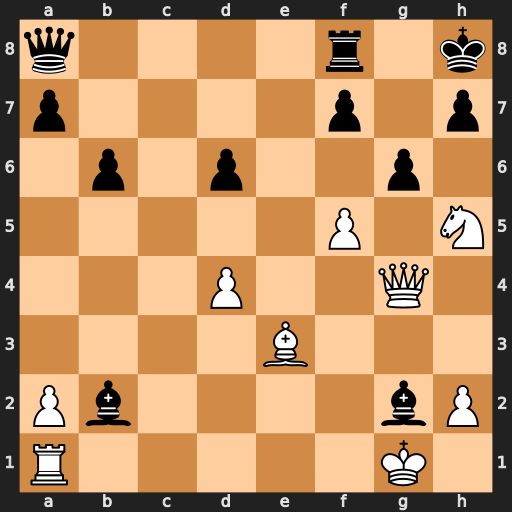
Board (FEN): q4r1k/p4p1p/1p1p2p1/5P1N/3P2Q1/4B3/Pb4bP/R5K1
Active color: w
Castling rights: -
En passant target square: -
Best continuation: Qh4 gxh5 Qf6+